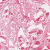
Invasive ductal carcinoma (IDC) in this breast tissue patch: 0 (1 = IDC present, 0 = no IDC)